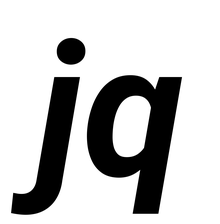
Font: Roboto-Italic_Bold_Italic